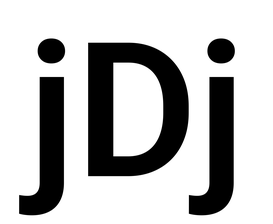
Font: Roboto_SemiBold